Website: bh-photo
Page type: address-validator
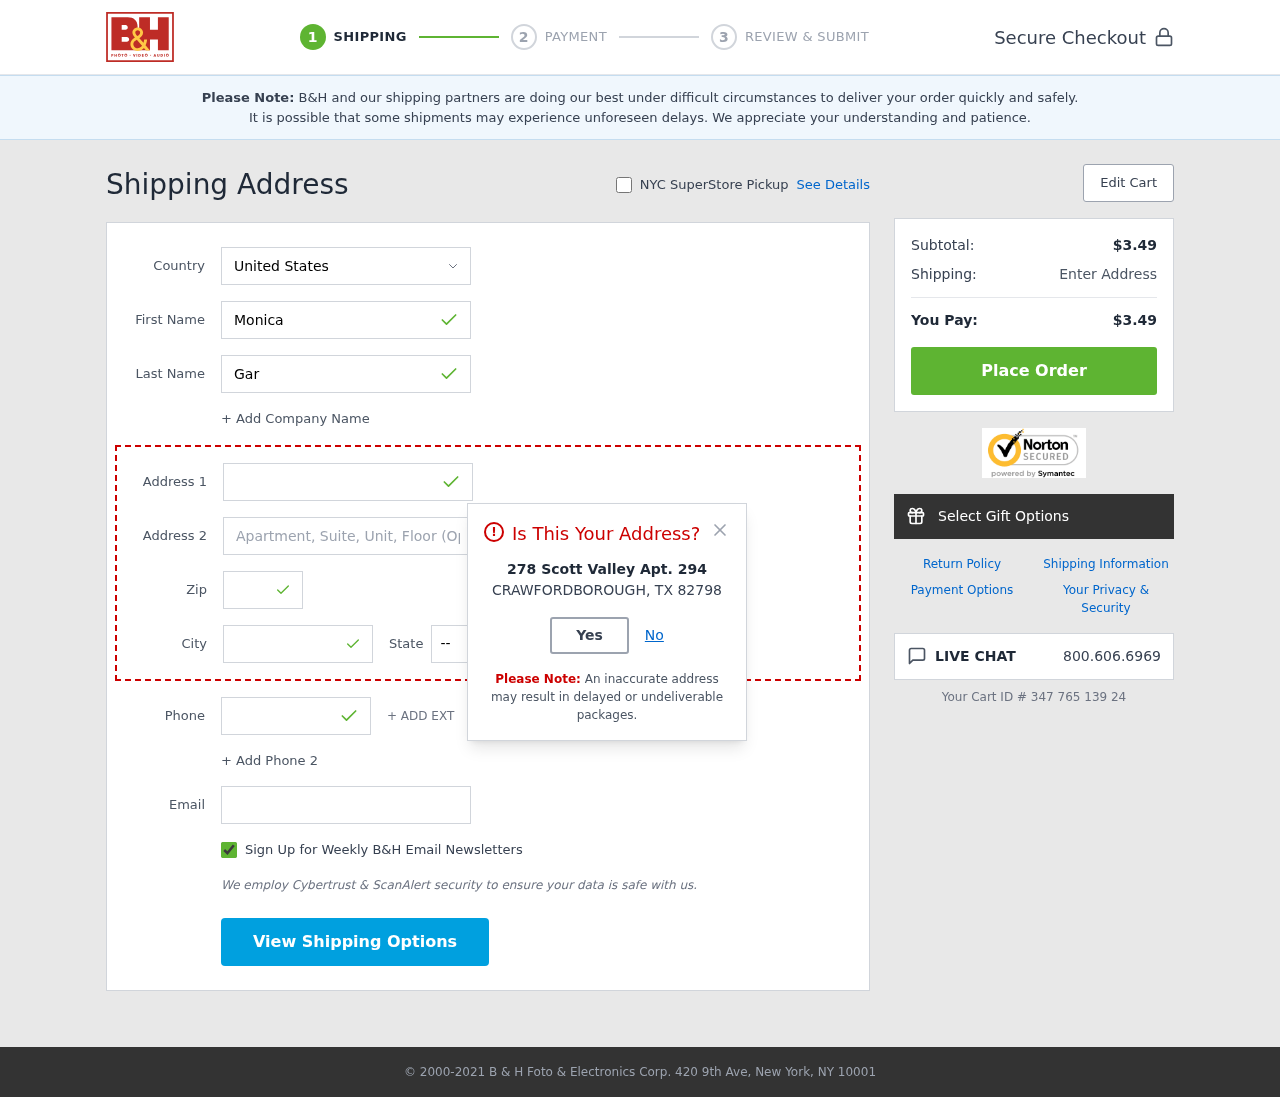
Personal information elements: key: PII_CITY
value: Crawfordborough
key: PII_COUNTRY
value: United States
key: PII_EMAIL
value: monicagarcia@yahoo.com
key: PII_FIRSTNAME
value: Monica
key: PII_LASTNAME
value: Garcia
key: PII_PHONE
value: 8838845557
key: PII_POSTCODE
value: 82798
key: PII_STATE_ABBR
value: TX
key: PII_STREET
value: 278 Scott Valley Apt. 294
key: PII_STREET2
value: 7606 Martinez Court
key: PII_CITY_MODAL
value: CRAWFORDBOROUGH
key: PII_POSTCODE_FULL
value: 82798
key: PII_POSTCODE_NUMERIC
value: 82798
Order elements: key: ORDER_SUBTOTAL
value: $3.49
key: ORDER_TOTAL
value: $3.49
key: ORDER_ID
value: Your Cart ID # 347 765 139 24